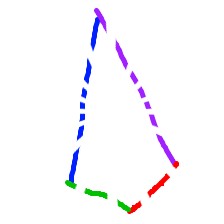
Shape: kite